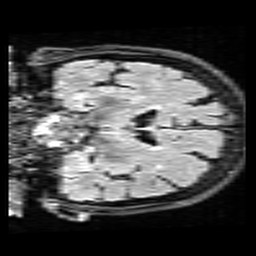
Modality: FLAIR
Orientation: coronal
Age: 80
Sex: female
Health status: healthy
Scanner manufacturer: siemens
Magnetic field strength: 3 T
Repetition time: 9 s
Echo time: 0.088 s